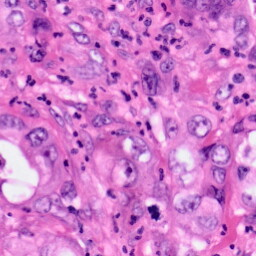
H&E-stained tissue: Pancreatic